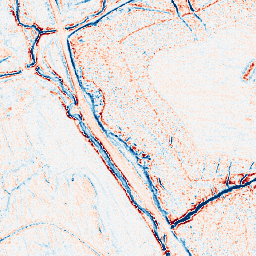
Category: edge_preserving
Decomposition family: anisotropic_diffusion
Decomposition parameters: iterations: 20
kappa: 10
gamma: 0.05
Upsampling method: nearest
Upsampling parameters: scale: 2
Upsampling scale: 2